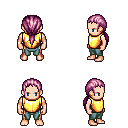
a pixel art fantasy rpg character, male body template, human, light skin, gold chest armor, teal pants, pink ponytail hairstyle, four views (front, back, left, right), 2x2 character sprite sheet, small pixel art, hard edges, no anti-aliasing